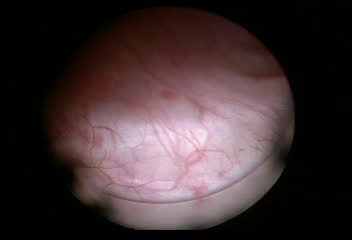
Modality: WLC
Class: Normal mucosa
Bladder cancer association: No